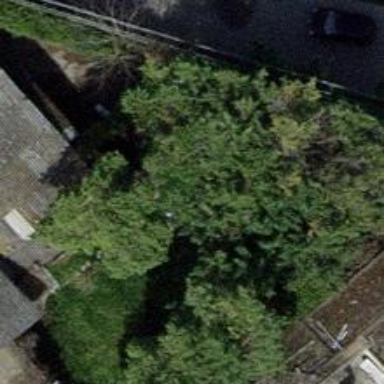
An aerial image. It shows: Single tag "natural: tree."